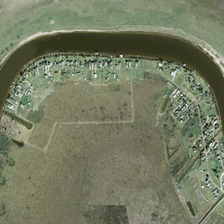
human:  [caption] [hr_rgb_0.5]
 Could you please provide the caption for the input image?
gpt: urban areas and farmlands are in two sides of a curved river .

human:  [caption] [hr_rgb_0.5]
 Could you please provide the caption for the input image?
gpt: urban areas and farmlands are in two sides of a curved river .

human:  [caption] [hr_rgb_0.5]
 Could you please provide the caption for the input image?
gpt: urban areas and farmlands are in two sides of a curved river .

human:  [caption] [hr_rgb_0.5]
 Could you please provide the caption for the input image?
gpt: urban areas and farmlands are in two sides of a curved river .

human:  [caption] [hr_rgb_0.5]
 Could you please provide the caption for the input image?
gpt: urban areas and farmlands are in two sides of a curved river .